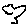
Label: bird